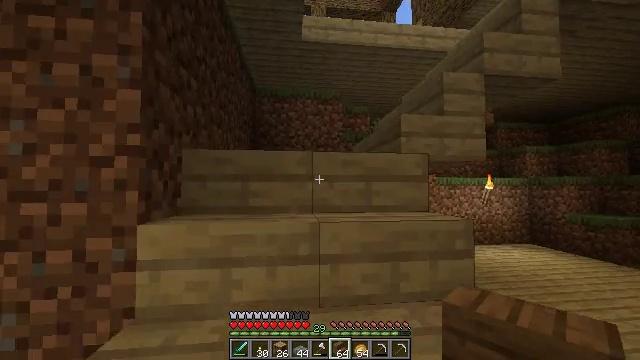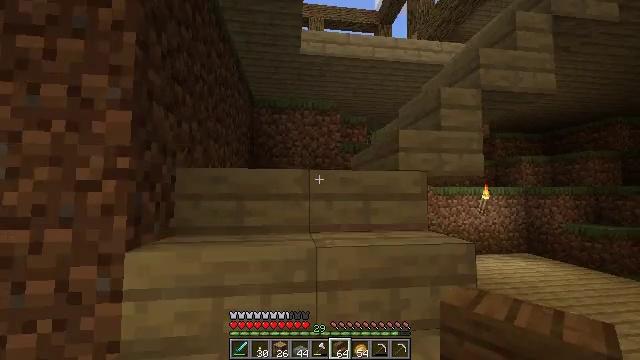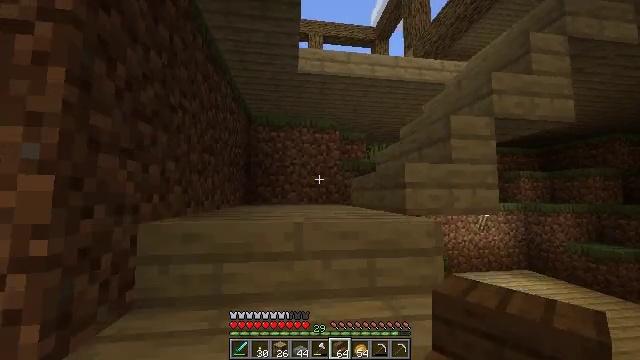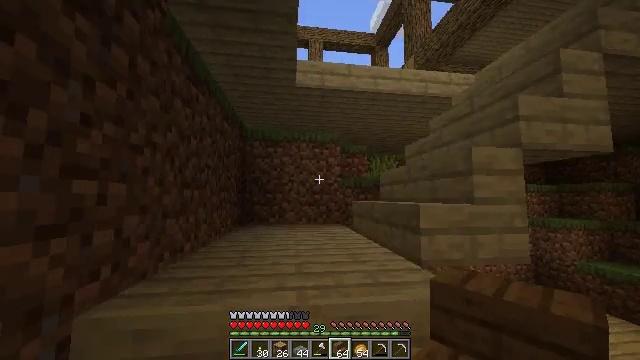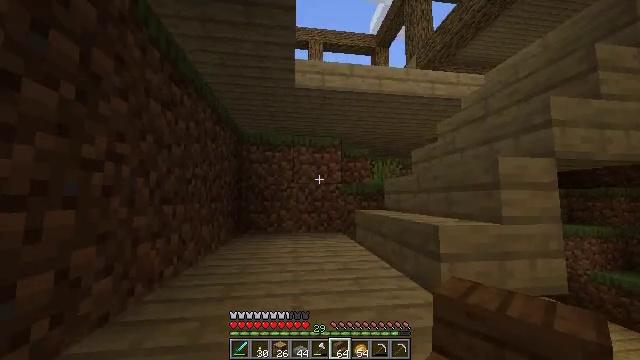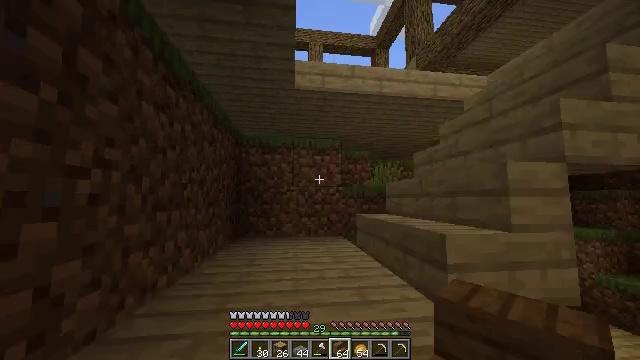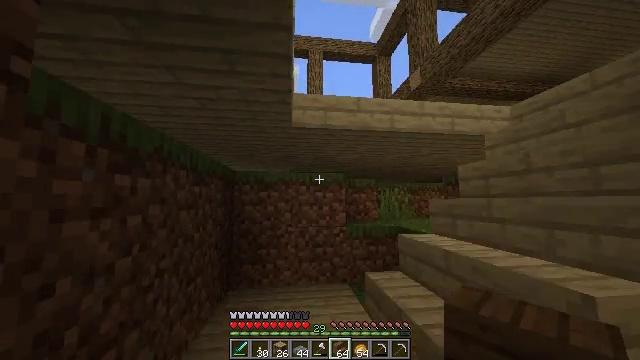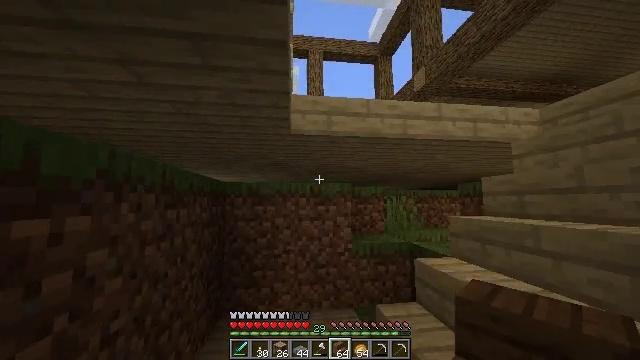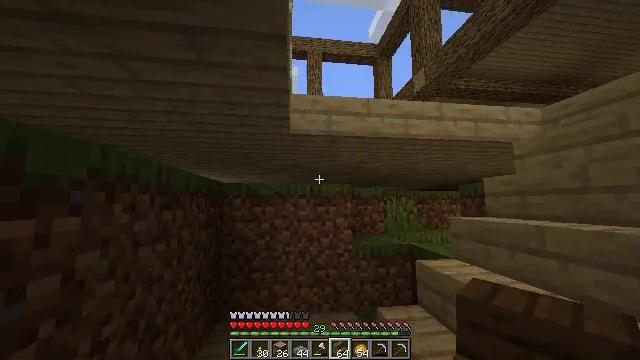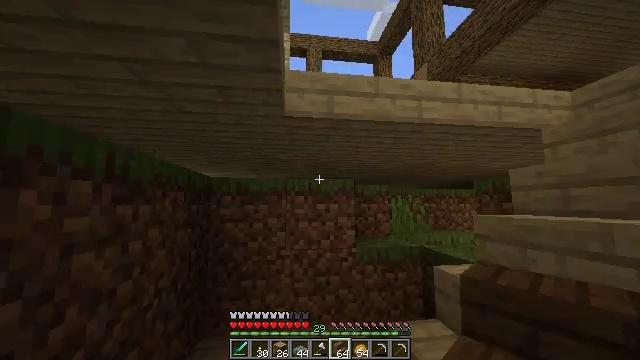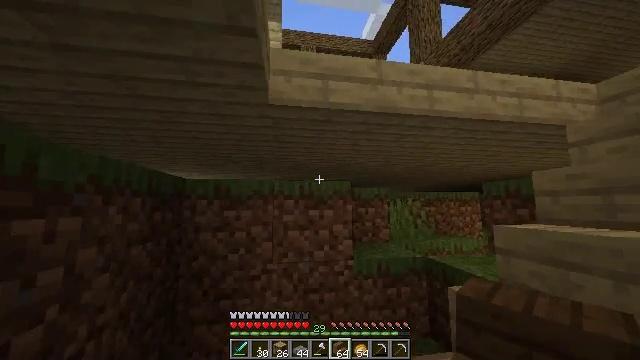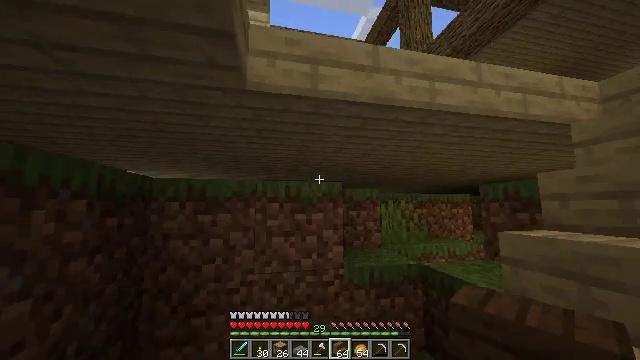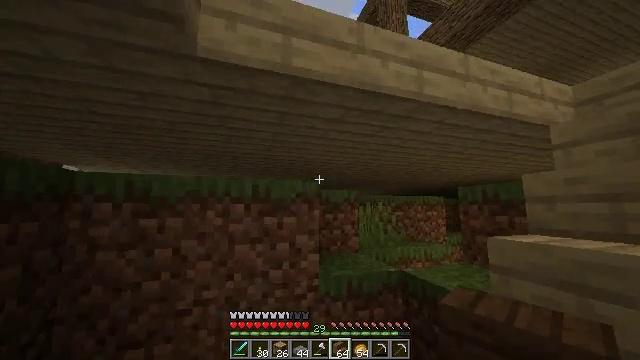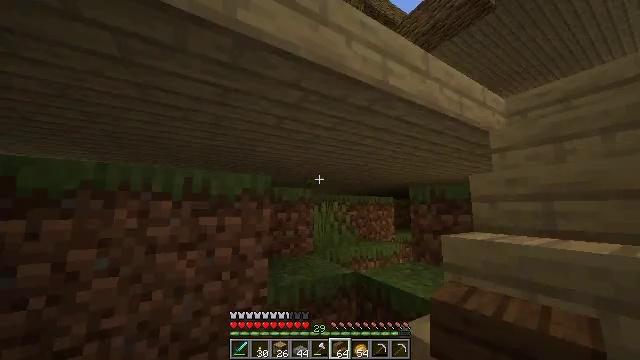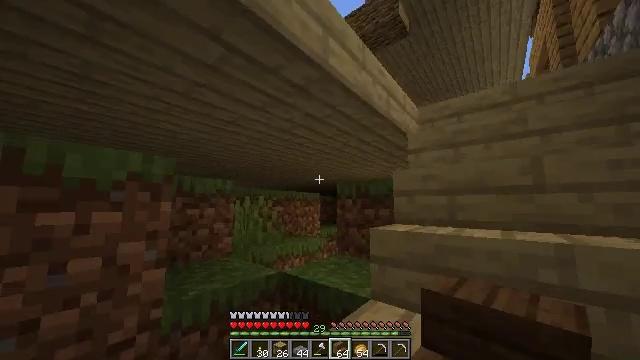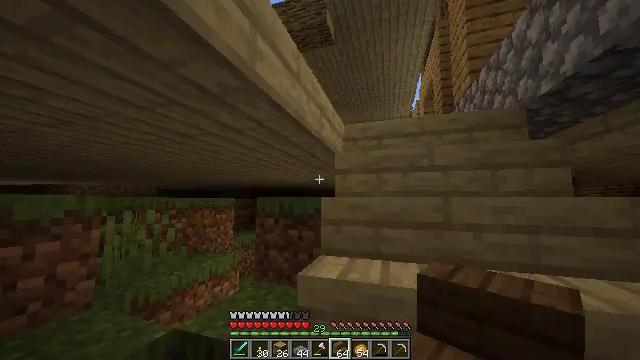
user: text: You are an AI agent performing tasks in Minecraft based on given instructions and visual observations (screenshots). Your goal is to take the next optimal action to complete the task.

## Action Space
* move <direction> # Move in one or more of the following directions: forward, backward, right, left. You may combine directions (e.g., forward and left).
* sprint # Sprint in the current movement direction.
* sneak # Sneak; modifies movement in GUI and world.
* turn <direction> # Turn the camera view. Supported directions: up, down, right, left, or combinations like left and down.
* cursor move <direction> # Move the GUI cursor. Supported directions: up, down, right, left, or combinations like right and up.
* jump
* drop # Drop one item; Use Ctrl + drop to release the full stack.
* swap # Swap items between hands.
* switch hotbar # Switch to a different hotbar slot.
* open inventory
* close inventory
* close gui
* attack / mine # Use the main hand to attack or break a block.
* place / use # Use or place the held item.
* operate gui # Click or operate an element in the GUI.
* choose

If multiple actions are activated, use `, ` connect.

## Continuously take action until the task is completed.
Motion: motion action
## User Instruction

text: Mine birch slab from a built structure.
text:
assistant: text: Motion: move forward, turn up
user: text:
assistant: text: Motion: move forward
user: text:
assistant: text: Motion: move forward
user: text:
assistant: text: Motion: move forward
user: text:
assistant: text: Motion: move forward
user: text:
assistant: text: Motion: move forward
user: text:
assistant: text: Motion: move forward
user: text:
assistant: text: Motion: move forward
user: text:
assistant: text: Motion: move forward
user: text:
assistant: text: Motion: move forward, turn right
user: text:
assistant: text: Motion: move forward, turn right
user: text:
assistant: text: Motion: move forward, turn right
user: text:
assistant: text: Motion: move forward, turn right
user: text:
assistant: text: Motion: move forward, turn right
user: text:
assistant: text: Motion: move forward, turn right and down
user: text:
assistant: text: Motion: move forward, turn right and down
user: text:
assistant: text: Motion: move forward, turn right
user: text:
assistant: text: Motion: move forward, turn right
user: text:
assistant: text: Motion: move forward and move right
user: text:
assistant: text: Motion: move forward and move right
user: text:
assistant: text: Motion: move forward and move right
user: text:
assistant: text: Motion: move forward and move right
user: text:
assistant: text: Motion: move forward and move right
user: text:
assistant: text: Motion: move forward and move right, turn left and down
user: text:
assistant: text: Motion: move forward, turn left and down
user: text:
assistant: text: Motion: move forward, turn left and down
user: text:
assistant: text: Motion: move forward, turn left and down
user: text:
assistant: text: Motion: turn left and down
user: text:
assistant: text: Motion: turn left and down
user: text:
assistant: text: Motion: no_op